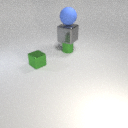
small green metal cylinder below large blue rubber sphere